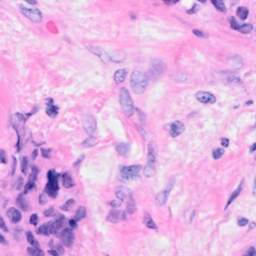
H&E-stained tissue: Breast